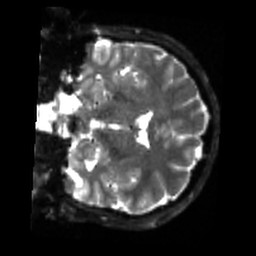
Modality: sbref
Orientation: coronal
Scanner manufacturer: siemens
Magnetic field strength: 3 T
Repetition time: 4 s
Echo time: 0.0594 s